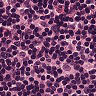
Metastatic tissue present: no